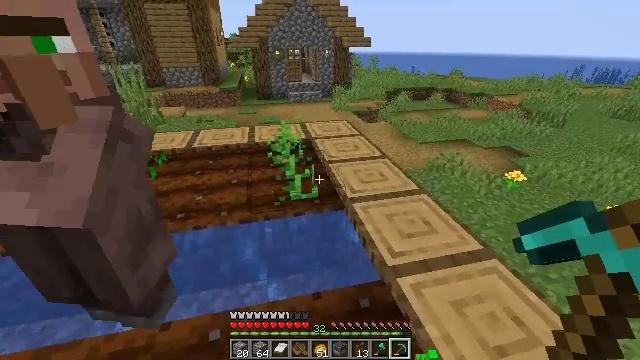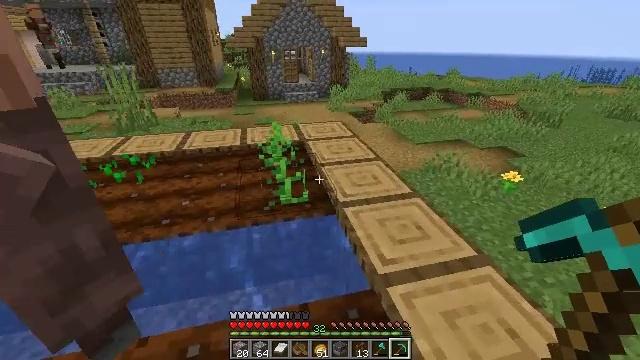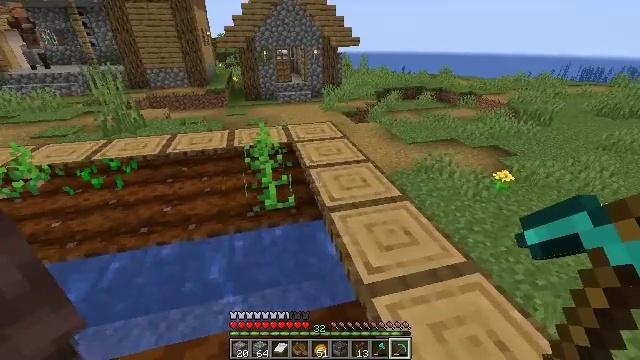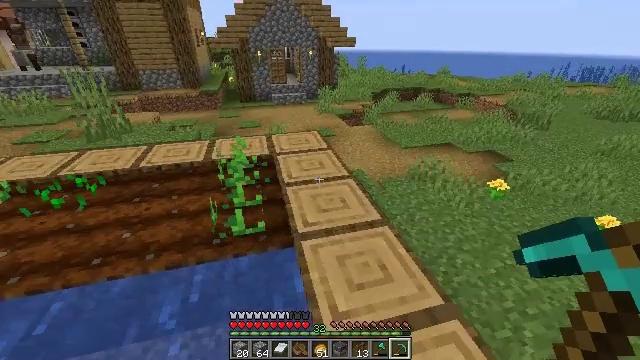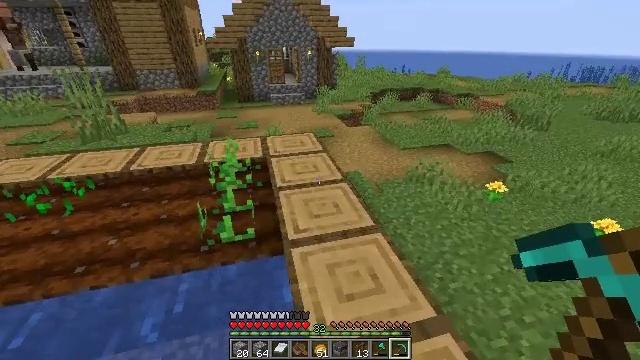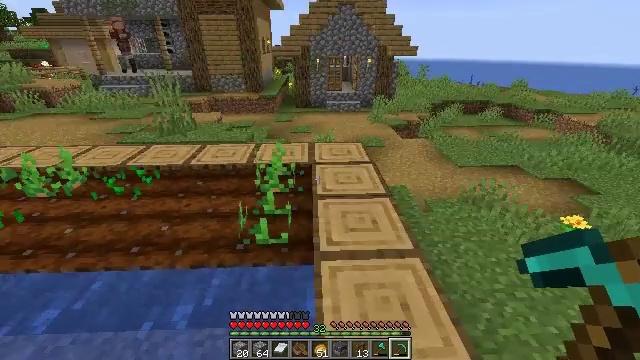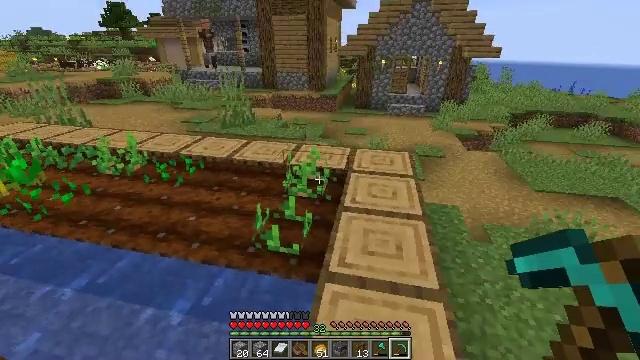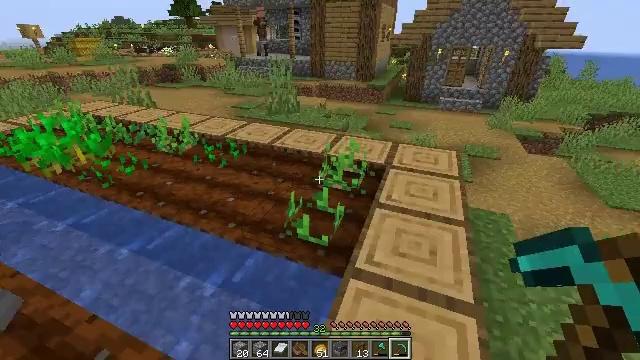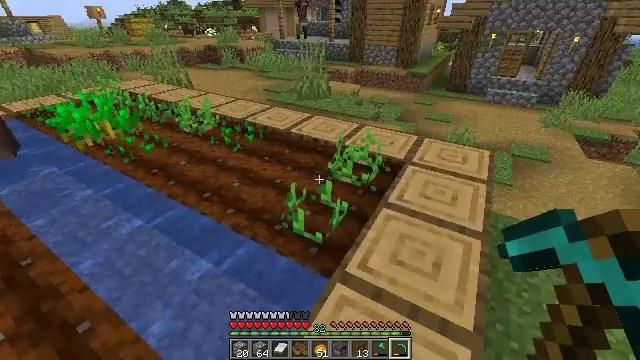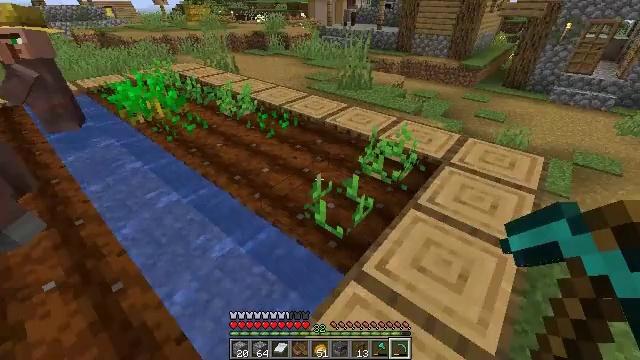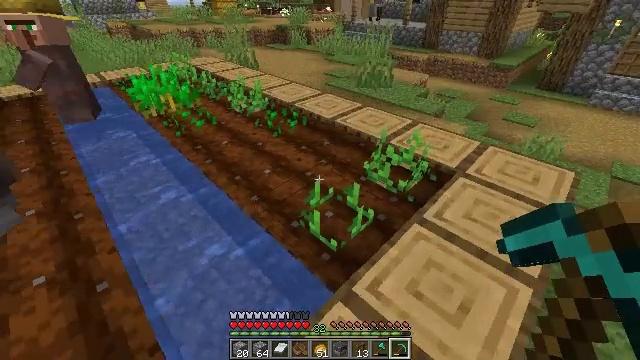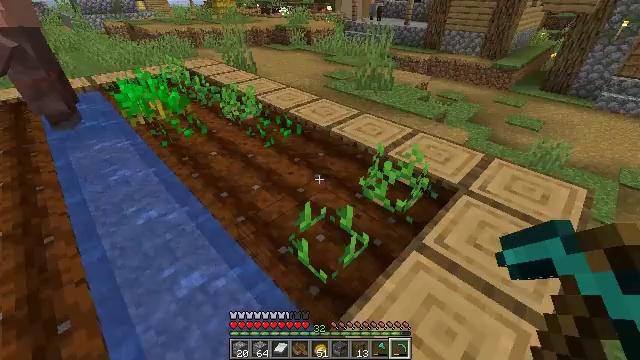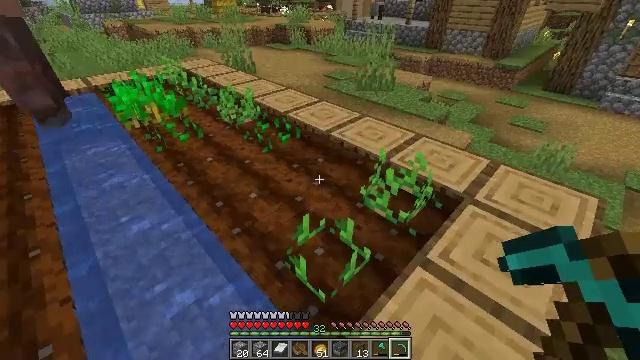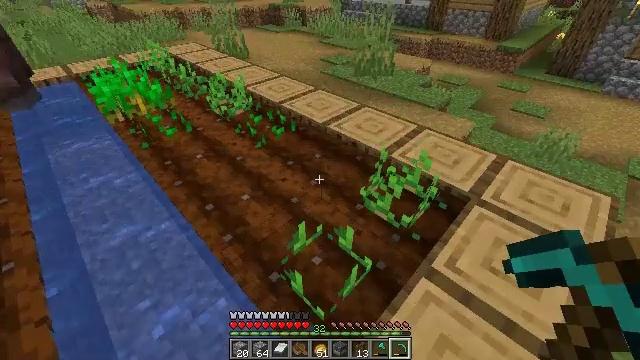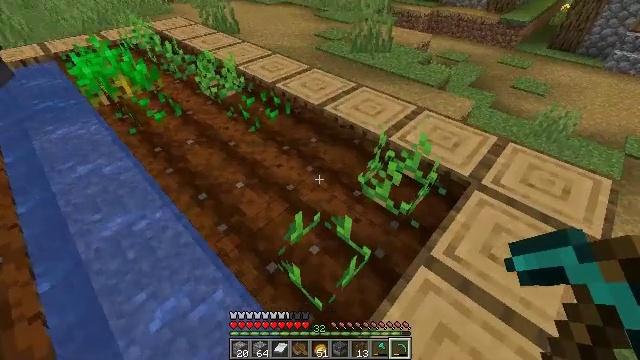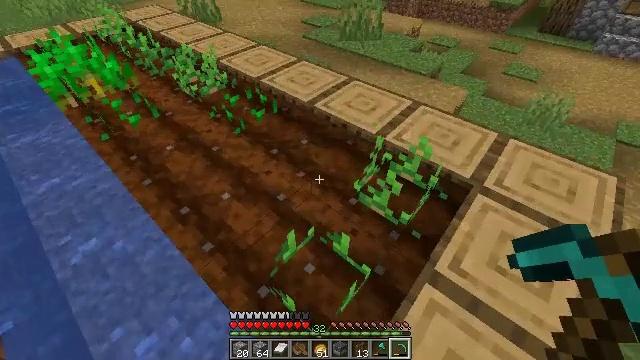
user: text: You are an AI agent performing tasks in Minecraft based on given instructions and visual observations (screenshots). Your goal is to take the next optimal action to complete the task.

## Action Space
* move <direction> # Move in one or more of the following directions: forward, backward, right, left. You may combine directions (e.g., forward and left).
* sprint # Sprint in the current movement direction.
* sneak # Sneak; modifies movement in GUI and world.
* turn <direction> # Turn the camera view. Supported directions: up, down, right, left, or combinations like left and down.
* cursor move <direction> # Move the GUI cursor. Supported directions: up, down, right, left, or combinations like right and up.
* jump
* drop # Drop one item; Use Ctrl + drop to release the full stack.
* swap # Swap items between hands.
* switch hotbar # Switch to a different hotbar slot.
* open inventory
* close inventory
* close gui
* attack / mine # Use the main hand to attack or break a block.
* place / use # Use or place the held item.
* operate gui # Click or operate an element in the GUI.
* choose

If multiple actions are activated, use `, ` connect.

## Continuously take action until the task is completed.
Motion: motion action
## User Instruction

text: Gather potatoes by left-clicking.
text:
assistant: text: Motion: move forward and move right
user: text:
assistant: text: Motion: move forward and move right, turn right
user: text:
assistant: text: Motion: move forward and move right
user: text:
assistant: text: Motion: move forward and move right
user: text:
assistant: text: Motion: move forward and move right, turn left and up
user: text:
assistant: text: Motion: move forward and move right, turn left
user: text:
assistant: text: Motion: move forward and move right, turn left and down
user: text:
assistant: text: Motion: move forward and move right, turn left and down
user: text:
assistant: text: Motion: move forward and move right, turn left and down
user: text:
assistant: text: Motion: move forward, turn left
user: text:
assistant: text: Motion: move forward
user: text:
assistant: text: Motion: move forward
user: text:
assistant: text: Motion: move forward, turn down
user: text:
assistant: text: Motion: move forward, turn right and down
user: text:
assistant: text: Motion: turn right and down
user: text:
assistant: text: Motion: turn right and down
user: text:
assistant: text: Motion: turn right and down
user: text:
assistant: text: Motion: turn right
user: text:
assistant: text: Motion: turn right and up
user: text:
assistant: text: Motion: turn right and up
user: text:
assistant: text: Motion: attack / mine
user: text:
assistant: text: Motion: turn left, attack / mine
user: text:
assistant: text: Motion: turn left and down, attack / mine
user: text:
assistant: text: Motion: turn left and down
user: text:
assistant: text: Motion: move back, turn left and down
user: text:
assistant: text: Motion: move back, turn left and down
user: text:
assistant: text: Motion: move back
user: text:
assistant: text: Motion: move back
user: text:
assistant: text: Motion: attack / mine
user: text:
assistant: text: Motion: turn right and up, attack / mine